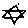
Label: star